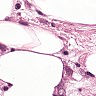
Metastatic tissue present: yes